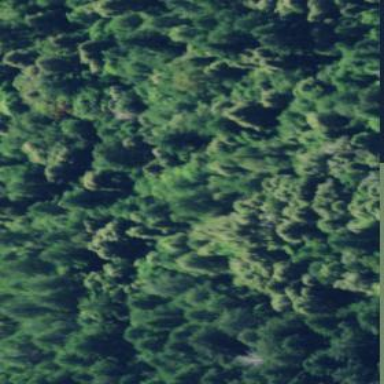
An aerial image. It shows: Forest area.